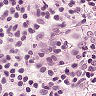
Metastatic tissue present: yes